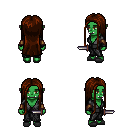
a pixel art fantasy rpg character, female body template, orc, green skin, gray robe, magenta pants, brown extra-long hairstyle, cloth bracers, gray slippers, dagger, four views (front, back, left, right), 2x2 character sprite sheet, small pixel art, hard edges, no anti-aliasing